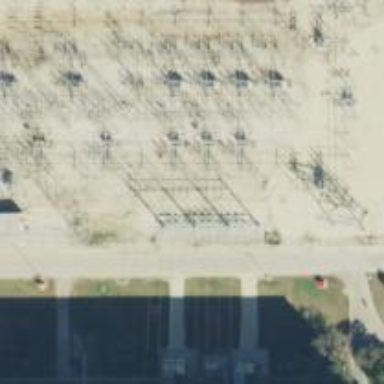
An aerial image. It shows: Switch for power supply.